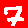
Digit: 7